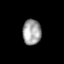
Tissue: lung
Cell type: T cells
Senescence score: 0.205
Nuclear area (px): 461
Mean DAPI intensity: 162.922